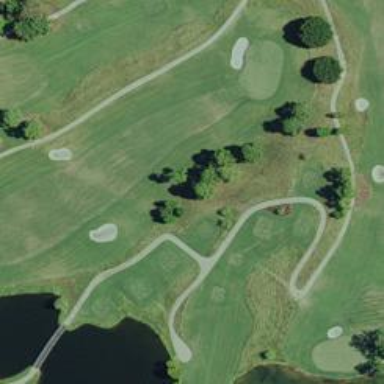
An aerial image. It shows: Scenic golf fairway.